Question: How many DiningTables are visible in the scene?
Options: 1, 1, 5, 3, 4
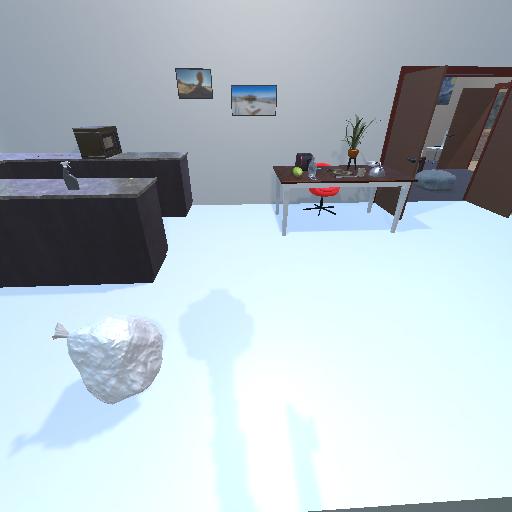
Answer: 1